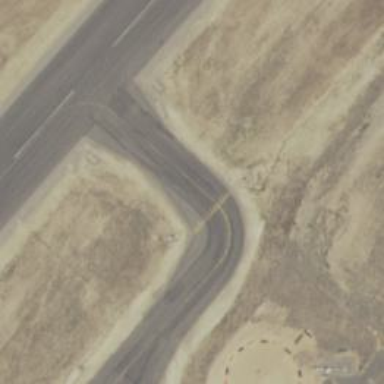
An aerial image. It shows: Image of taxiway at airport.